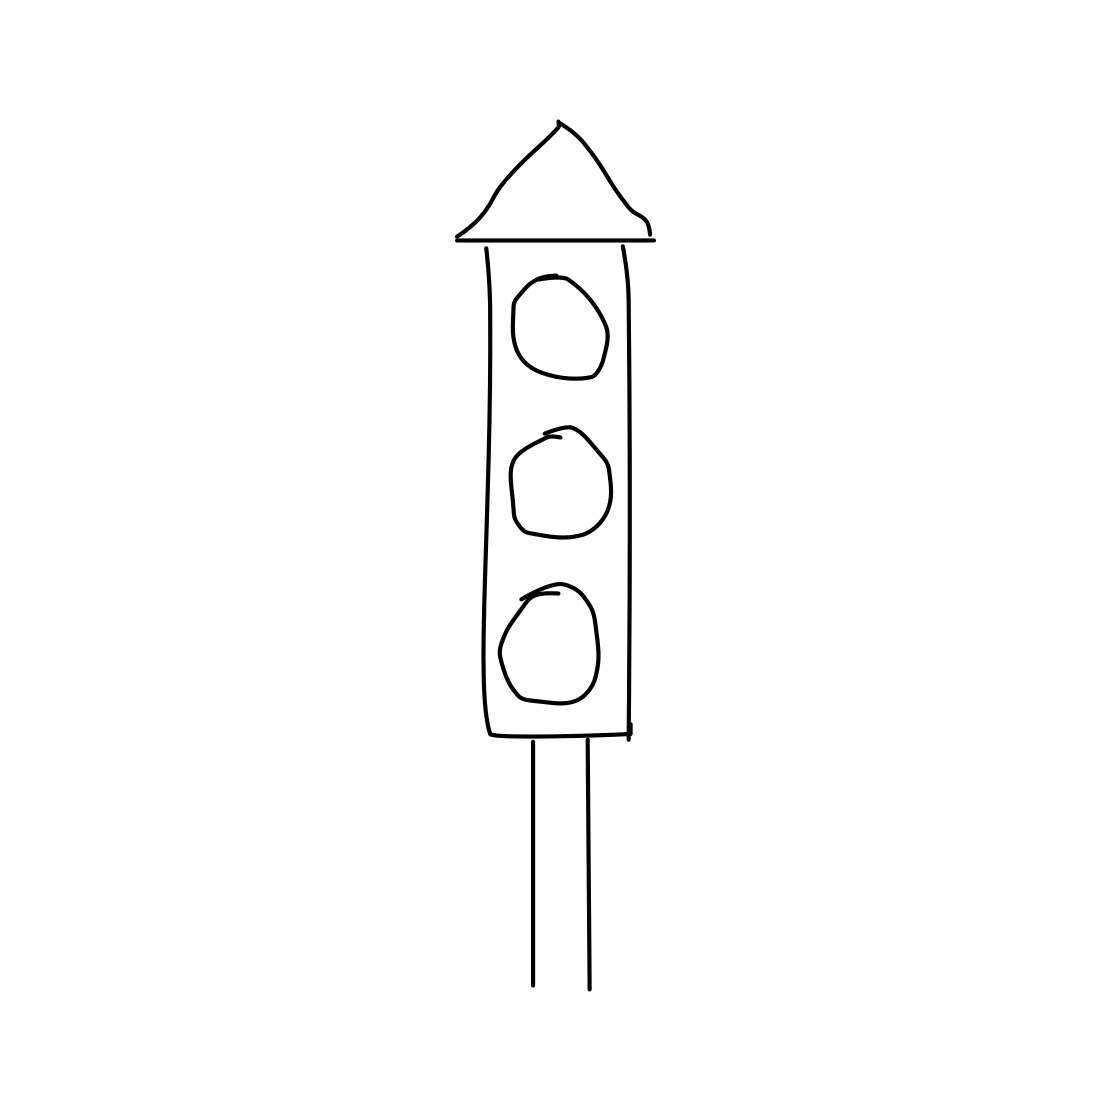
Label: traffic light